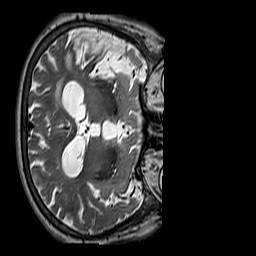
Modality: T2w
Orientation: axial
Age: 75
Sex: female
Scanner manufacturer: siemens
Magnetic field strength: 3 T
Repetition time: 3.2 s
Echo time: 0.212 s